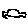
Label: car